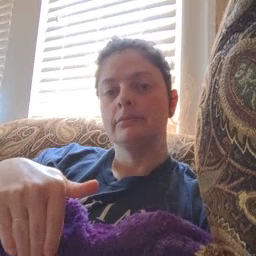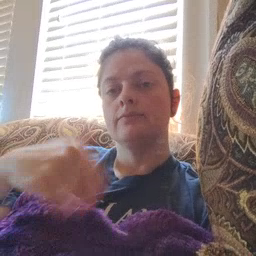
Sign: finish